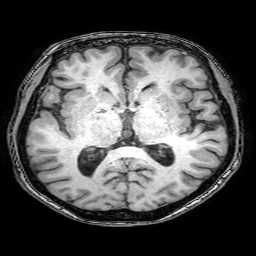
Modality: T1w
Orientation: coronal
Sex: female
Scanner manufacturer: philips
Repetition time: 0.00825 s
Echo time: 0.00379 s